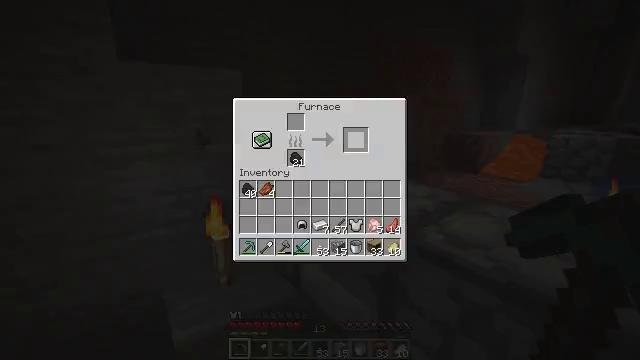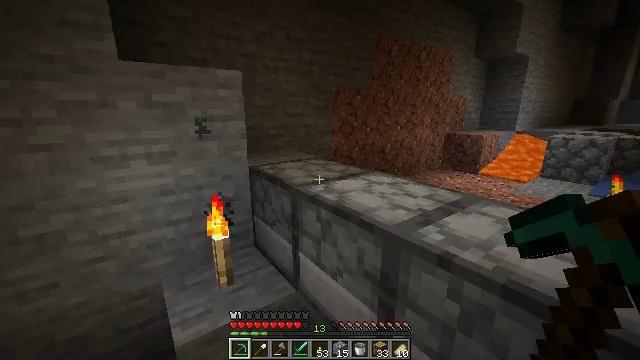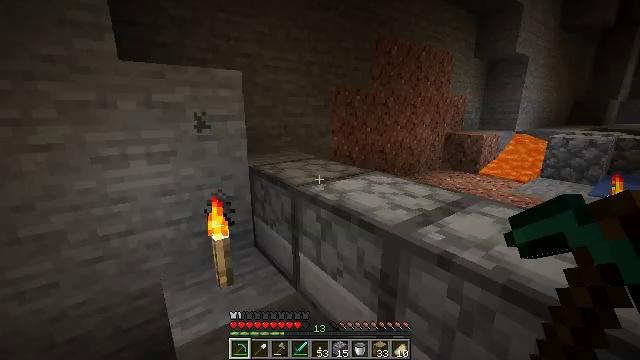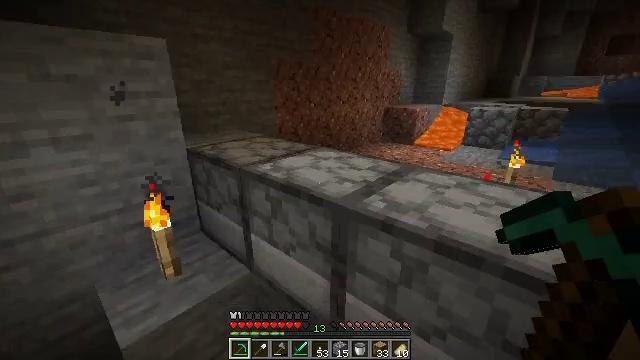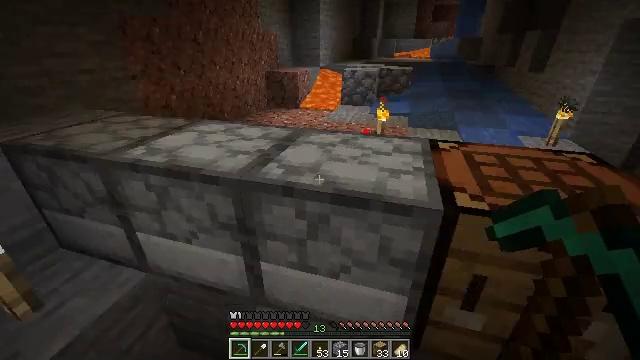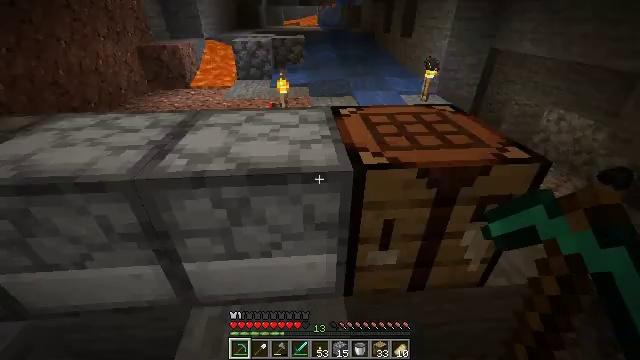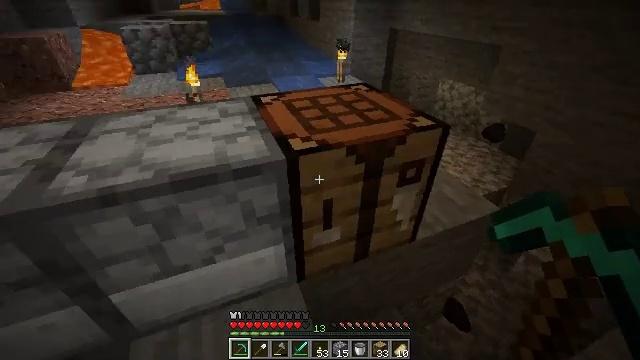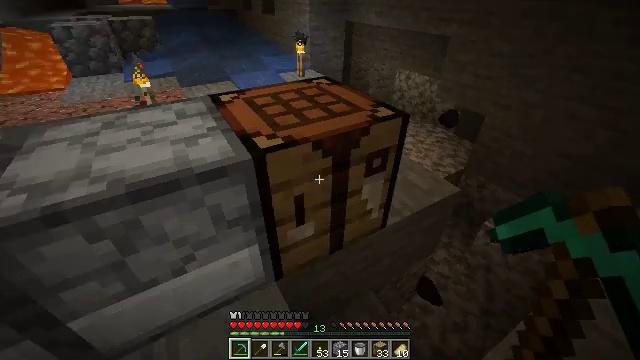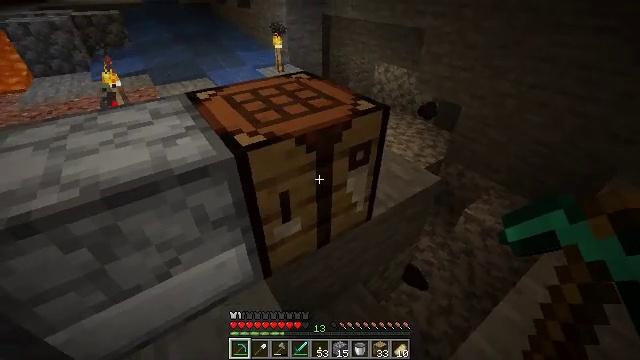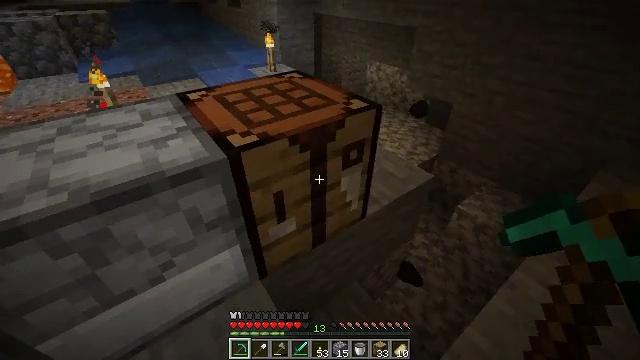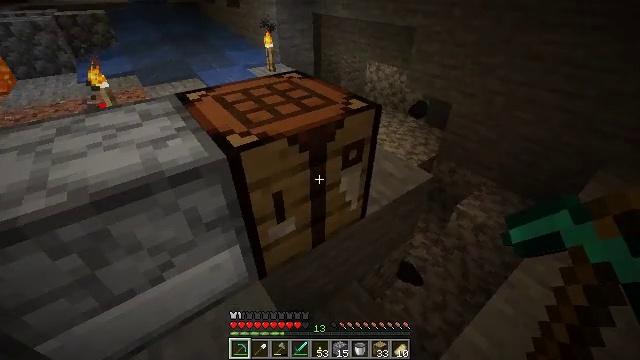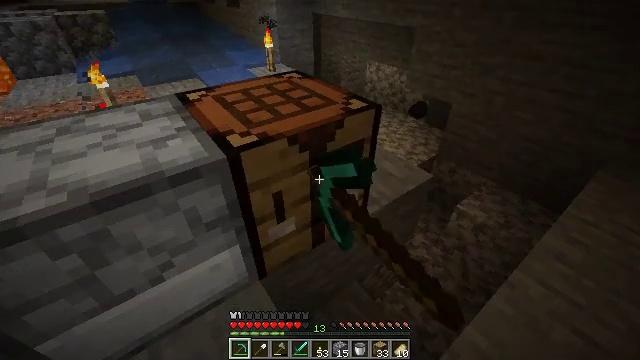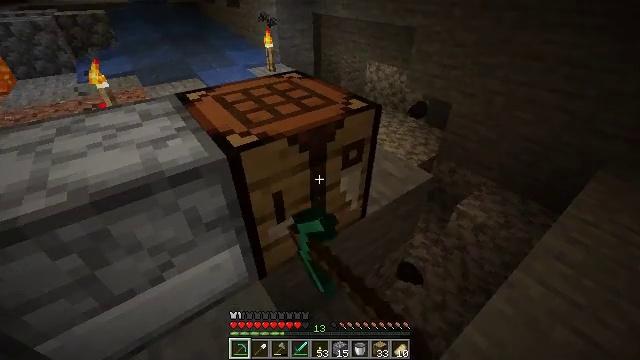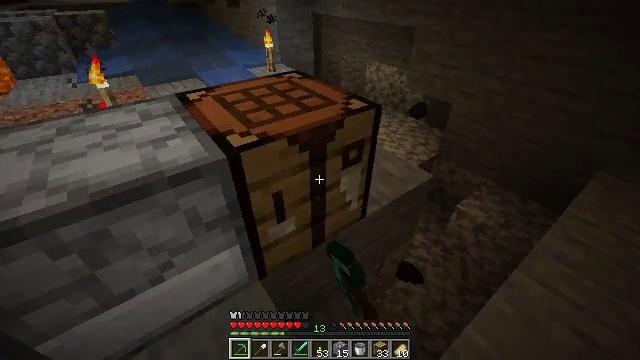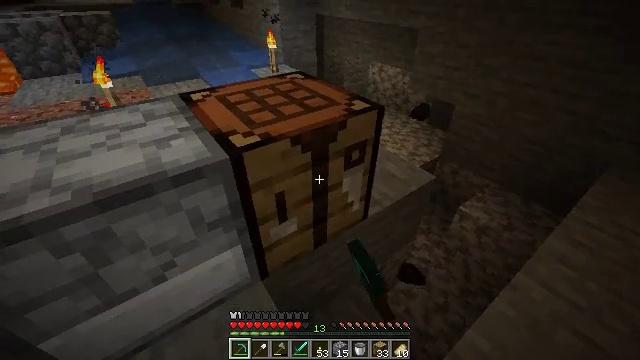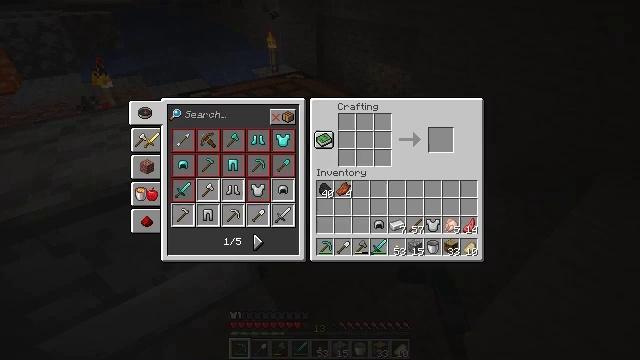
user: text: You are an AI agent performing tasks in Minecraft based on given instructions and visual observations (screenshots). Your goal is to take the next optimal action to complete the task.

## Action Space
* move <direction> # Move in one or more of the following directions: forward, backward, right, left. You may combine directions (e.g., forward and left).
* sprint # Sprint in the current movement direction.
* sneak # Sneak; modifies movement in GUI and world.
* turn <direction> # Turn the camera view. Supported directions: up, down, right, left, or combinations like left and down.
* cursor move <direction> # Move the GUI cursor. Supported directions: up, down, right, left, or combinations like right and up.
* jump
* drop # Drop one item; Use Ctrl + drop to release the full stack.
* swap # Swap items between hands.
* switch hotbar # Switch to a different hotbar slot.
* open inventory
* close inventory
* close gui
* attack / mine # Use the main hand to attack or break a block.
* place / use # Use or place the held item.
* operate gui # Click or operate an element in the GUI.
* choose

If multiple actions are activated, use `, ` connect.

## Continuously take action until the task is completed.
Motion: motion action
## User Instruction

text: Use the crafting table to create iron leggings.
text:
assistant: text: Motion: open gui
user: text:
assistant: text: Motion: close gui
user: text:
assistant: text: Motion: turn right and down
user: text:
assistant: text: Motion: turn right and down
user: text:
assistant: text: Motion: turn right and down
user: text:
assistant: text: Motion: turn right and down
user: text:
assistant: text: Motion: turn right and down
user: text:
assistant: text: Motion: turn right and down
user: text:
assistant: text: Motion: turn right
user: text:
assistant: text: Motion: use / place
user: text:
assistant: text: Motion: use / place
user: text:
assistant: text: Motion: use / place
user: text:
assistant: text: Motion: use / place
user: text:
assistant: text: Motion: no_op
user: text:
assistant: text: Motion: open gui
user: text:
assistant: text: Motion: no_op
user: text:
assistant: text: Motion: cursor move left
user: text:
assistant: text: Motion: cursor move left
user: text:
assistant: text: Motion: cursor move left
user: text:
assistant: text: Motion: cursor move left
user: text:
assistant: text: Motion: cursor move left
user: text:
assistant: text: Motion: cursor move left
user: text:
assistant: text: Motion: no_op
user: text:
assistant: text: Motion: no_op
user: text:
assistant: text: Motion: cursor move right
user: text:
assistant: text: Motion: cursor move right
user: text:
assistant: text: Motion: no_op
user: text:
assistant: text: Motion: no_op
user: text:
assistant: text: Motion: no_op
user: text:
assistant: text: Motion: no_op